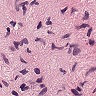
Metastatic tissue present: no